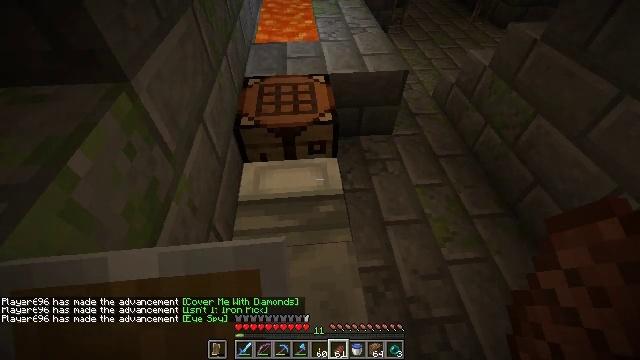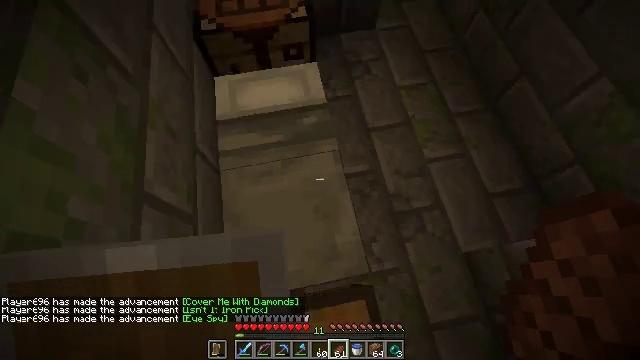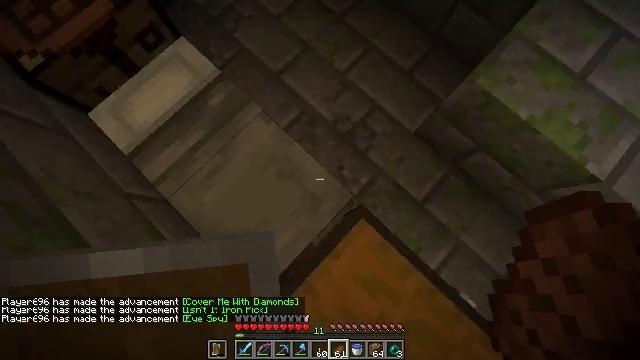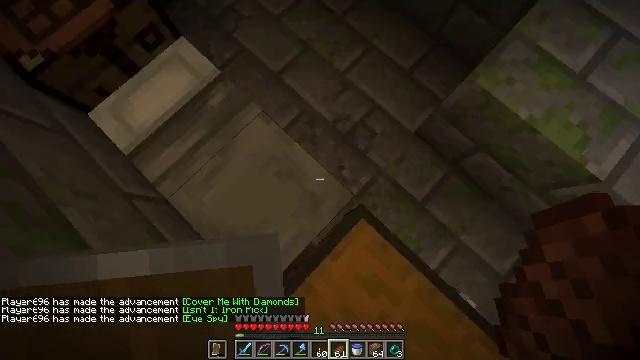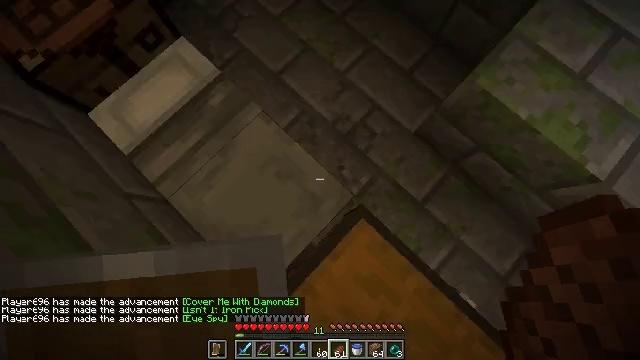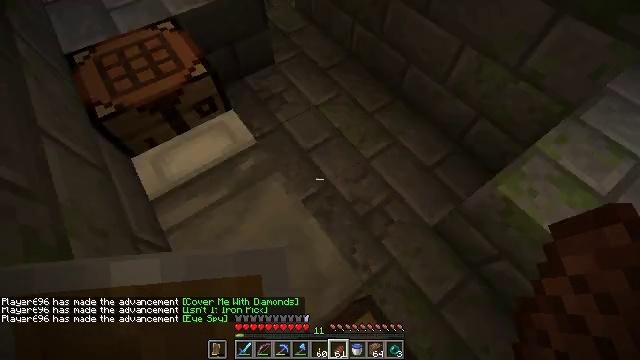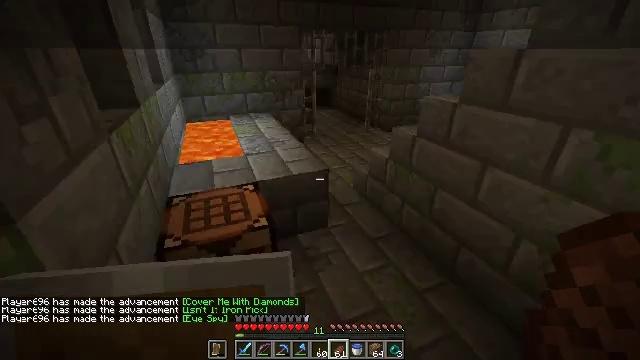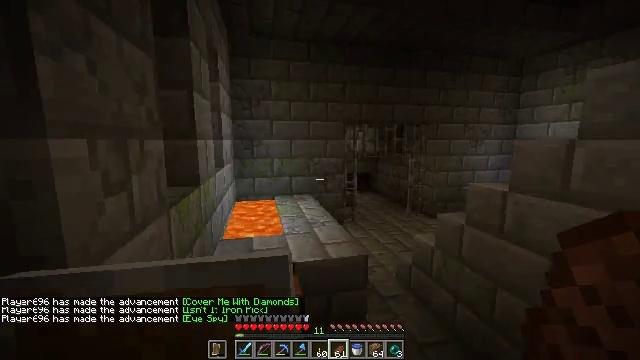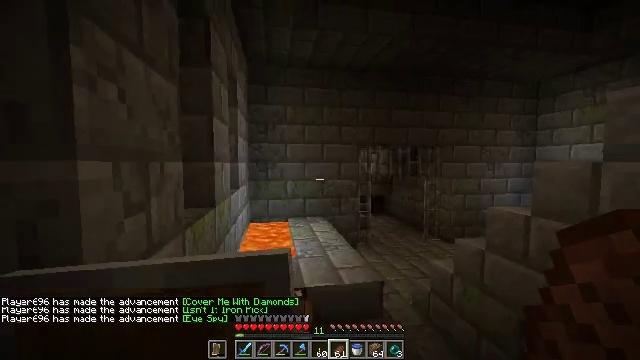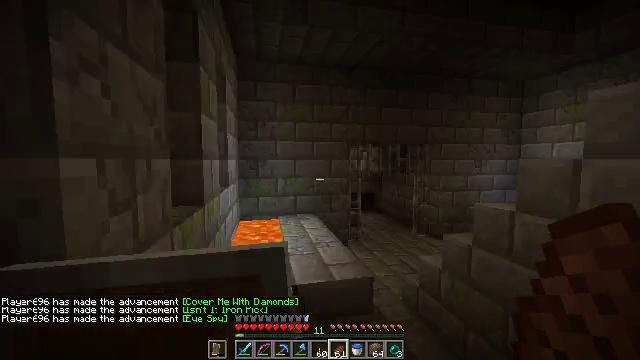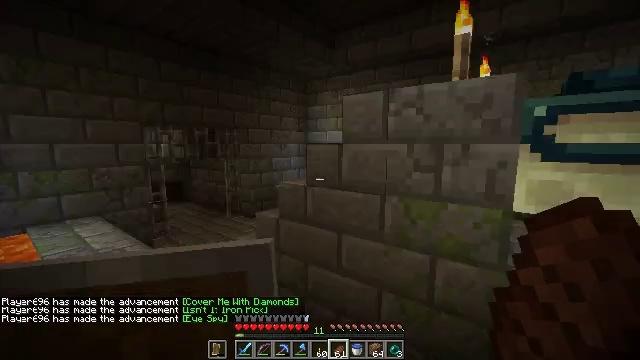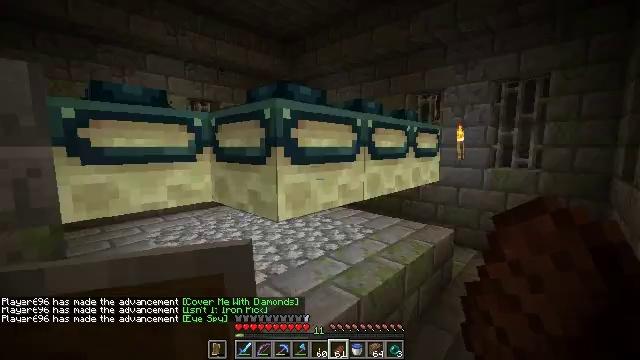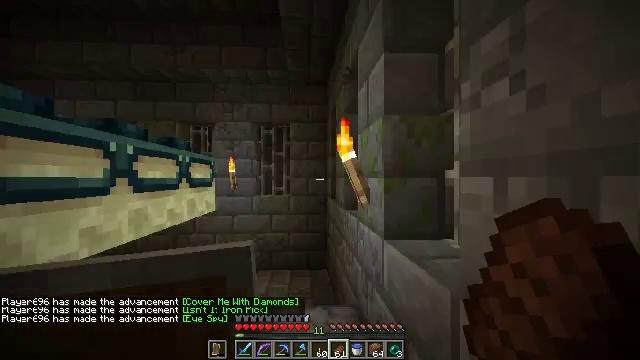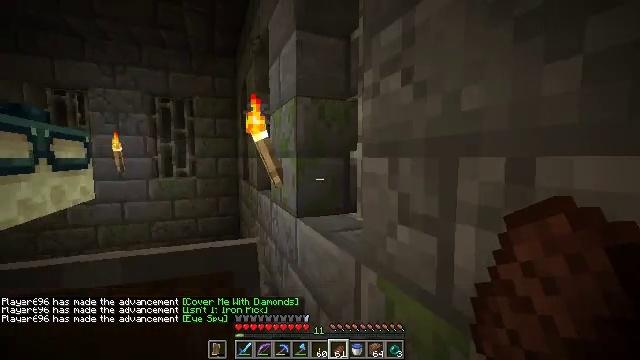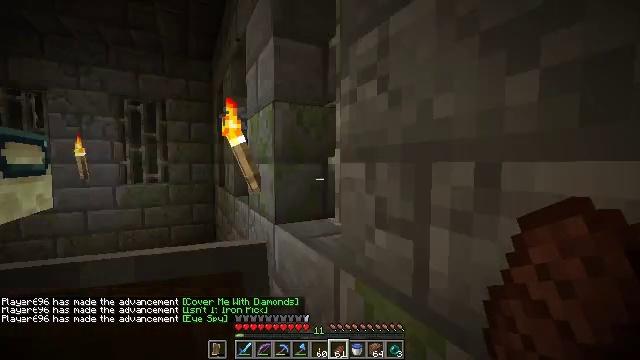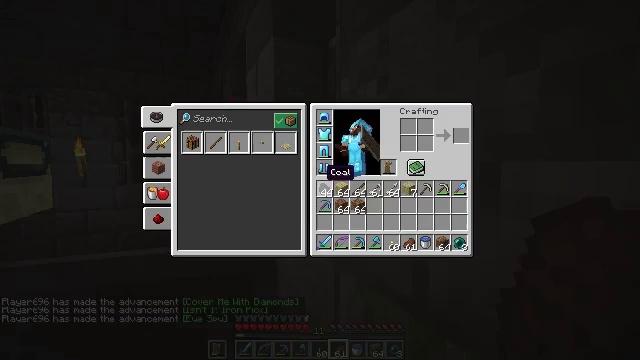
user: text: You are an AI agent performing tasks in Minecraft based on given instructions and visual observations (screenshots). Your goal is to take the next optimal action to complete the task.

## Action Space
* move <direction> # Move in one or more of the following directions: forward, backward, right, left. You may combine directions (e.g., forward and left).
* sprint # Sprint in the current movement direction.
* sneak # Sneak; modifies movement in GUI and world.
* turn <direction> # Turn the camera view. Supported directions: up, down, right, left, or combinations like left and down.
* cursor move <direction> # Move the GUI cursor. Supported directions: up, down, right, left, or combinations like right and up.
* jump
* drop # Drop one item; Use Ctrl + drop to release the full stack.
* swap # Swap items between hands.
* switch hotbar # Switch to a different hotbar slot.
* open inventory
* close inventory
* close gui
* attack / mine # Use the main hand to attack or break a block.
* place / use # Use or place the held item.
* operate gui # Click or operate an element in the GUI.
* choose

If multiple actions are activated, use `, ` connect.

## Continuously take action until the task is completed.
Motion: motion action
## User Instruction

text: Break some end stone blocks.
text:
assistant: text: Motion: turn right and down
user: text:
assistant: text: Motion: turn right and down
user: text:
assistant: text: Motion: no_op
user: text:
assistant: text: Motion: no_op
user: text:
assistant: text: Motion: turn left and up
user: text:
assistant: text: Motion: turn left and up
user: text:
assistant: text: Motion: turn left and up
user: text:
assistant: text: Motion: turn left and up
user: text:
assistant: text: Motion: turn right
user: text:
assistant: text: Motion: turn right and down
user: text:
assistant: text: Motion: turn right
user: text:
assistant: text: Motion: turn right and up
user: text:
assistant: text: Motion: turn right and down
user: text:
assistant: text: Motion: turn right and up
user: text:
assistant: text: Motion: open inventory
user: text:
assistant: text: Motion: no_op
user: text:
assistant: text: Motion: no_op
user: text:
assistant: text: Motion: no_op
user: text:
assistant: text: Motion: cursor move up
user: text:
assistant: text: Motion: no_op
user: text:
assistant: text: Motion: no_op
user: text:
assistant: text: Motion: cursor move right and up
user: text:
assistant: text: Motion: cursor move right and down
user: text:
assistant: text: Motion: cursor move left and down
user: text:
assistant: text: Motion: no_op
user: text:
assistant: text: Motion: no_op
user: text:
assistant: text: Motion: cursor move left and up
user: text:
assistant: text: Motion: no_op
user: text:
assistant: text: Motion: no_op
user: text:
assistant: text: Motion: cursor move left